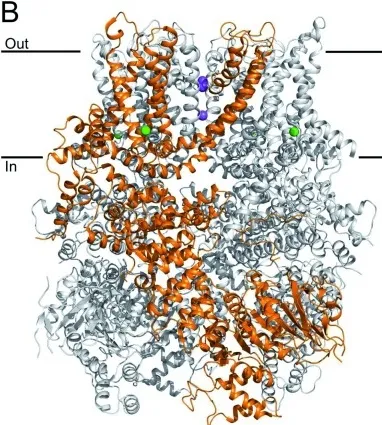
The TRPM6 K1098E variant affects a conserved basic residue in the TRP domain. (
B) Cryo-EM structure of Ca
2+- and Na
+-bound TRPM2 (PDB 6CO7). One monomer of the homotetrameric channel is highlighted in orange and the co-ordinated Ca
2+ and Na
+ ions are shown as green and purple spheres, respectively.
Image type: pathology (immunostaining)